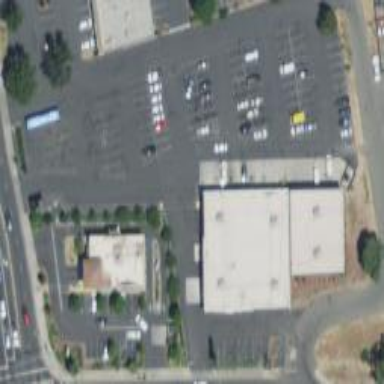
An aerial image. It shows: Retail area.